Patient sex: M
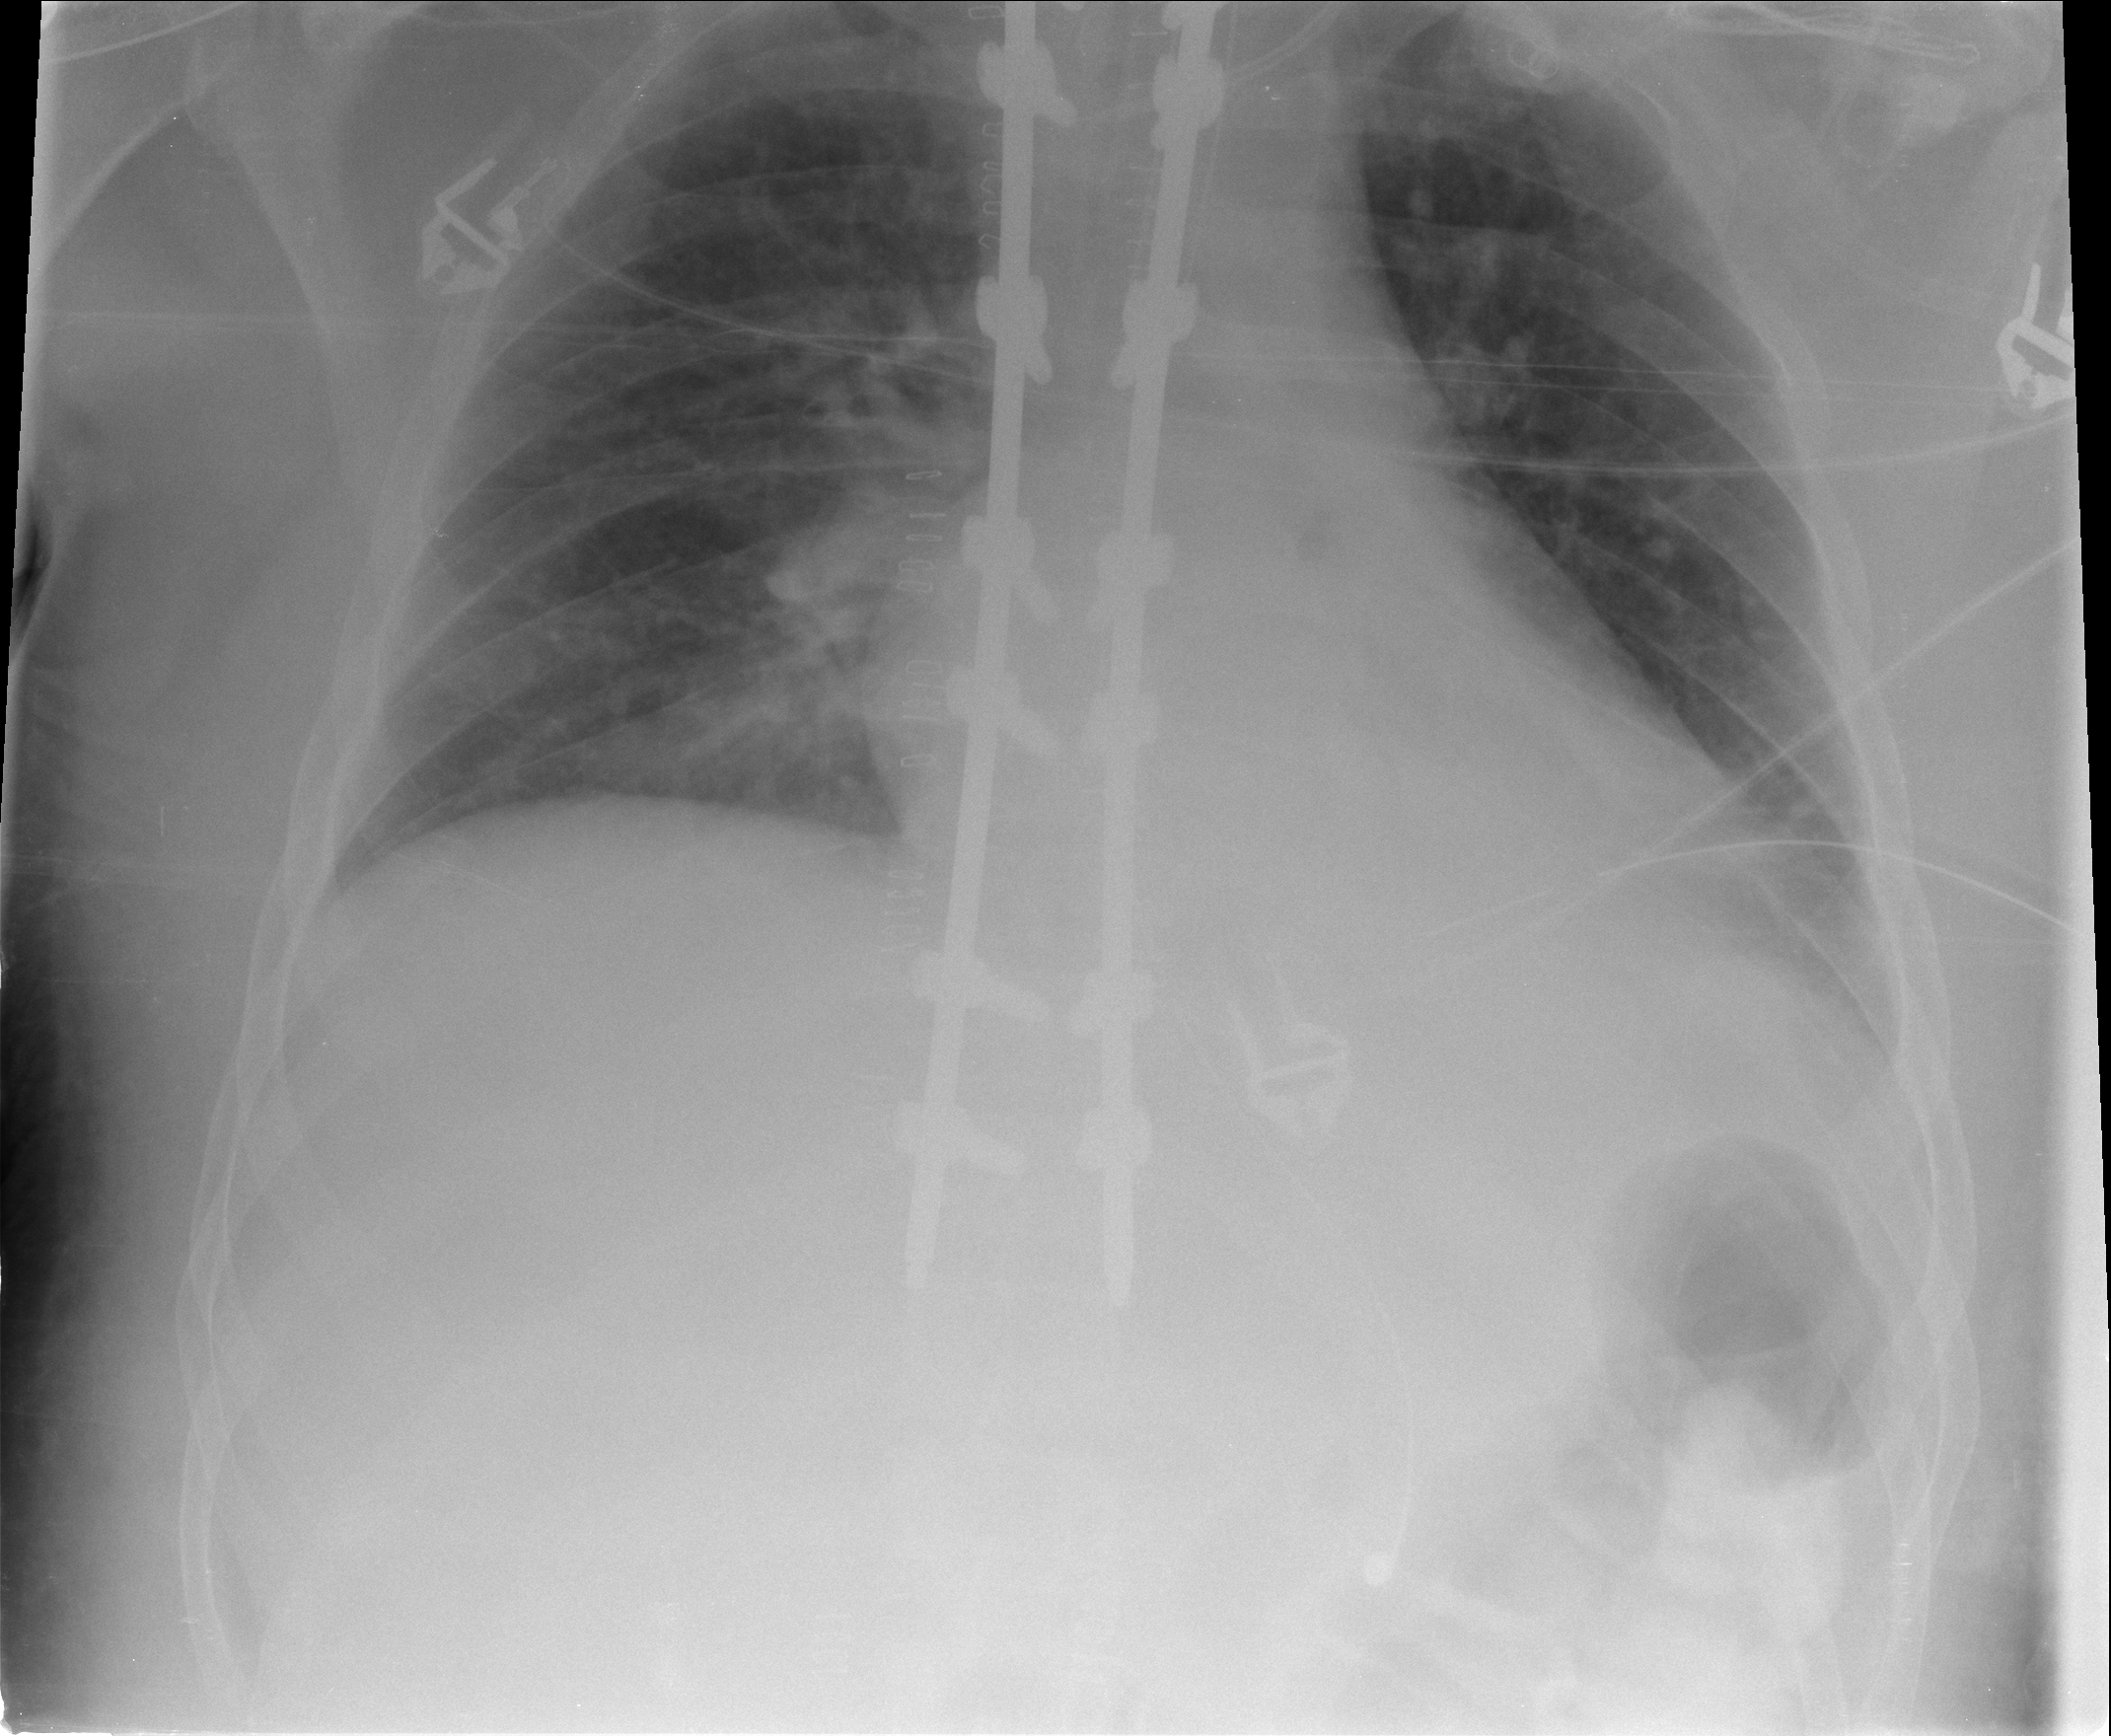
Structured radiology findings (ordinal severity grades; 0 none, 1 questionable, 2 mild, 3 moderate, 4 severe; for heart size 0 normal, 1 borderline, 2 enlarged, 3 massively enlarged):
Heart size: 0
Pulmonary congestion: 0
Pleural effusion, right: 0
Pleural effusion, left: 0
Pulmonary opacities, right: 1
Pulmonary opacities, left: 1
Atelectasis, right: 0
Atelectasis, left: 0